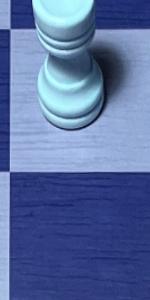
Label: Empty